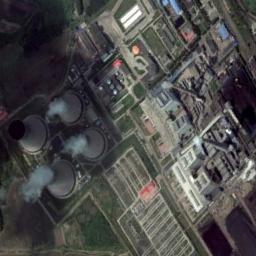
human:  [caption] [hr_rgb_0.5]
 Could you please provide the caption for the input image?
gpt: There are many buildings of different shapes next to the thermal power station .

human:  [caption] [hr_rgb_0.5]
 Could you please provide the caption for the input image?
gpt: In the thermal power station, there are neatly planned plants, Equipment and good greening  There are four cooling towers, Three are steaming, and two chimneys are smoking .

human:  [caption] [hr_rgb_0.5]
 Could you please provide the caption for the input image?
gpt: The thermal power station is on the grass next to some buildings with white mist above .

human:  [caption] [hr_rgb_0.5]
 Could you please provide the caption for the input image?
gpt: There are two thermal power stations, and the left one is emitting smoke .

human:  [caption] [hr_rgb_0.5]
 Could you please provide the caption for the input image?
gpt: There are many buildings and four chimneys on the thermal power station .